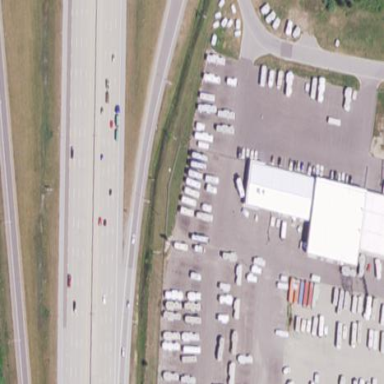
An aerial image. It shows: Caravan shop located in building.